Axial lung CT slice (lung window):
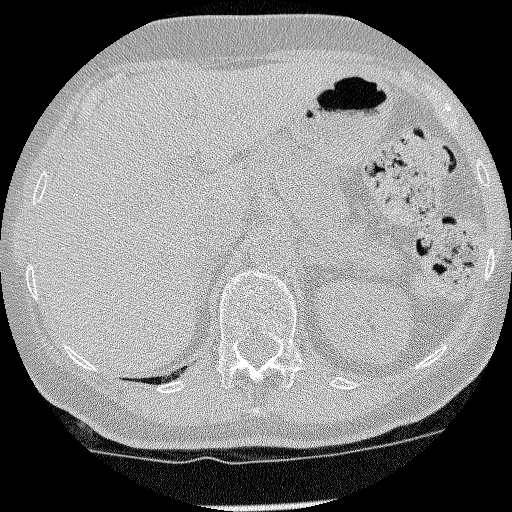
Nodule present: no